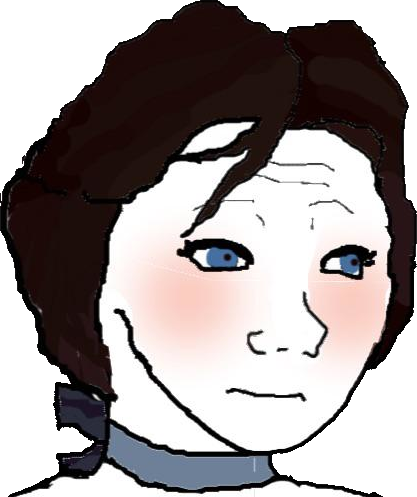
Label: 5_Abusive_Wife